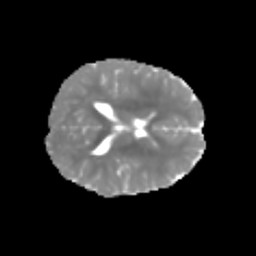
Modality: MD
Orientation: axial
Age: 6
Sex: female
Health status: healthy